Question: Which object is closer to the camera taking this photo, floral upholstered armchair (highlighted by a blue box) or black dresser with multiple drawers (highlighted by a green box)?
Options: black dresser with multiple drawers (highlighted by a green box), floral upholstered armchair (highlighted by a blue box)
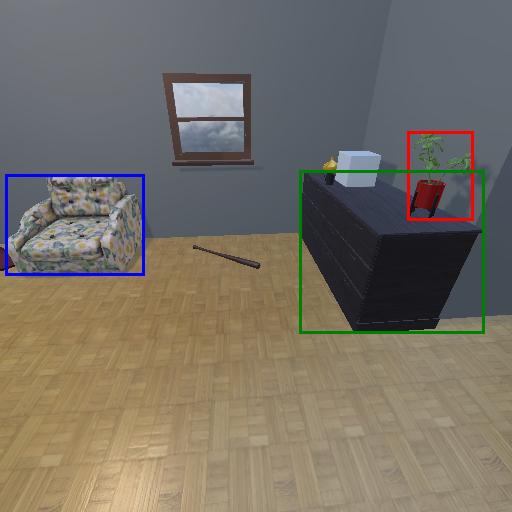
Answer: black dresser with multiple drawers (highlighted by a green box)